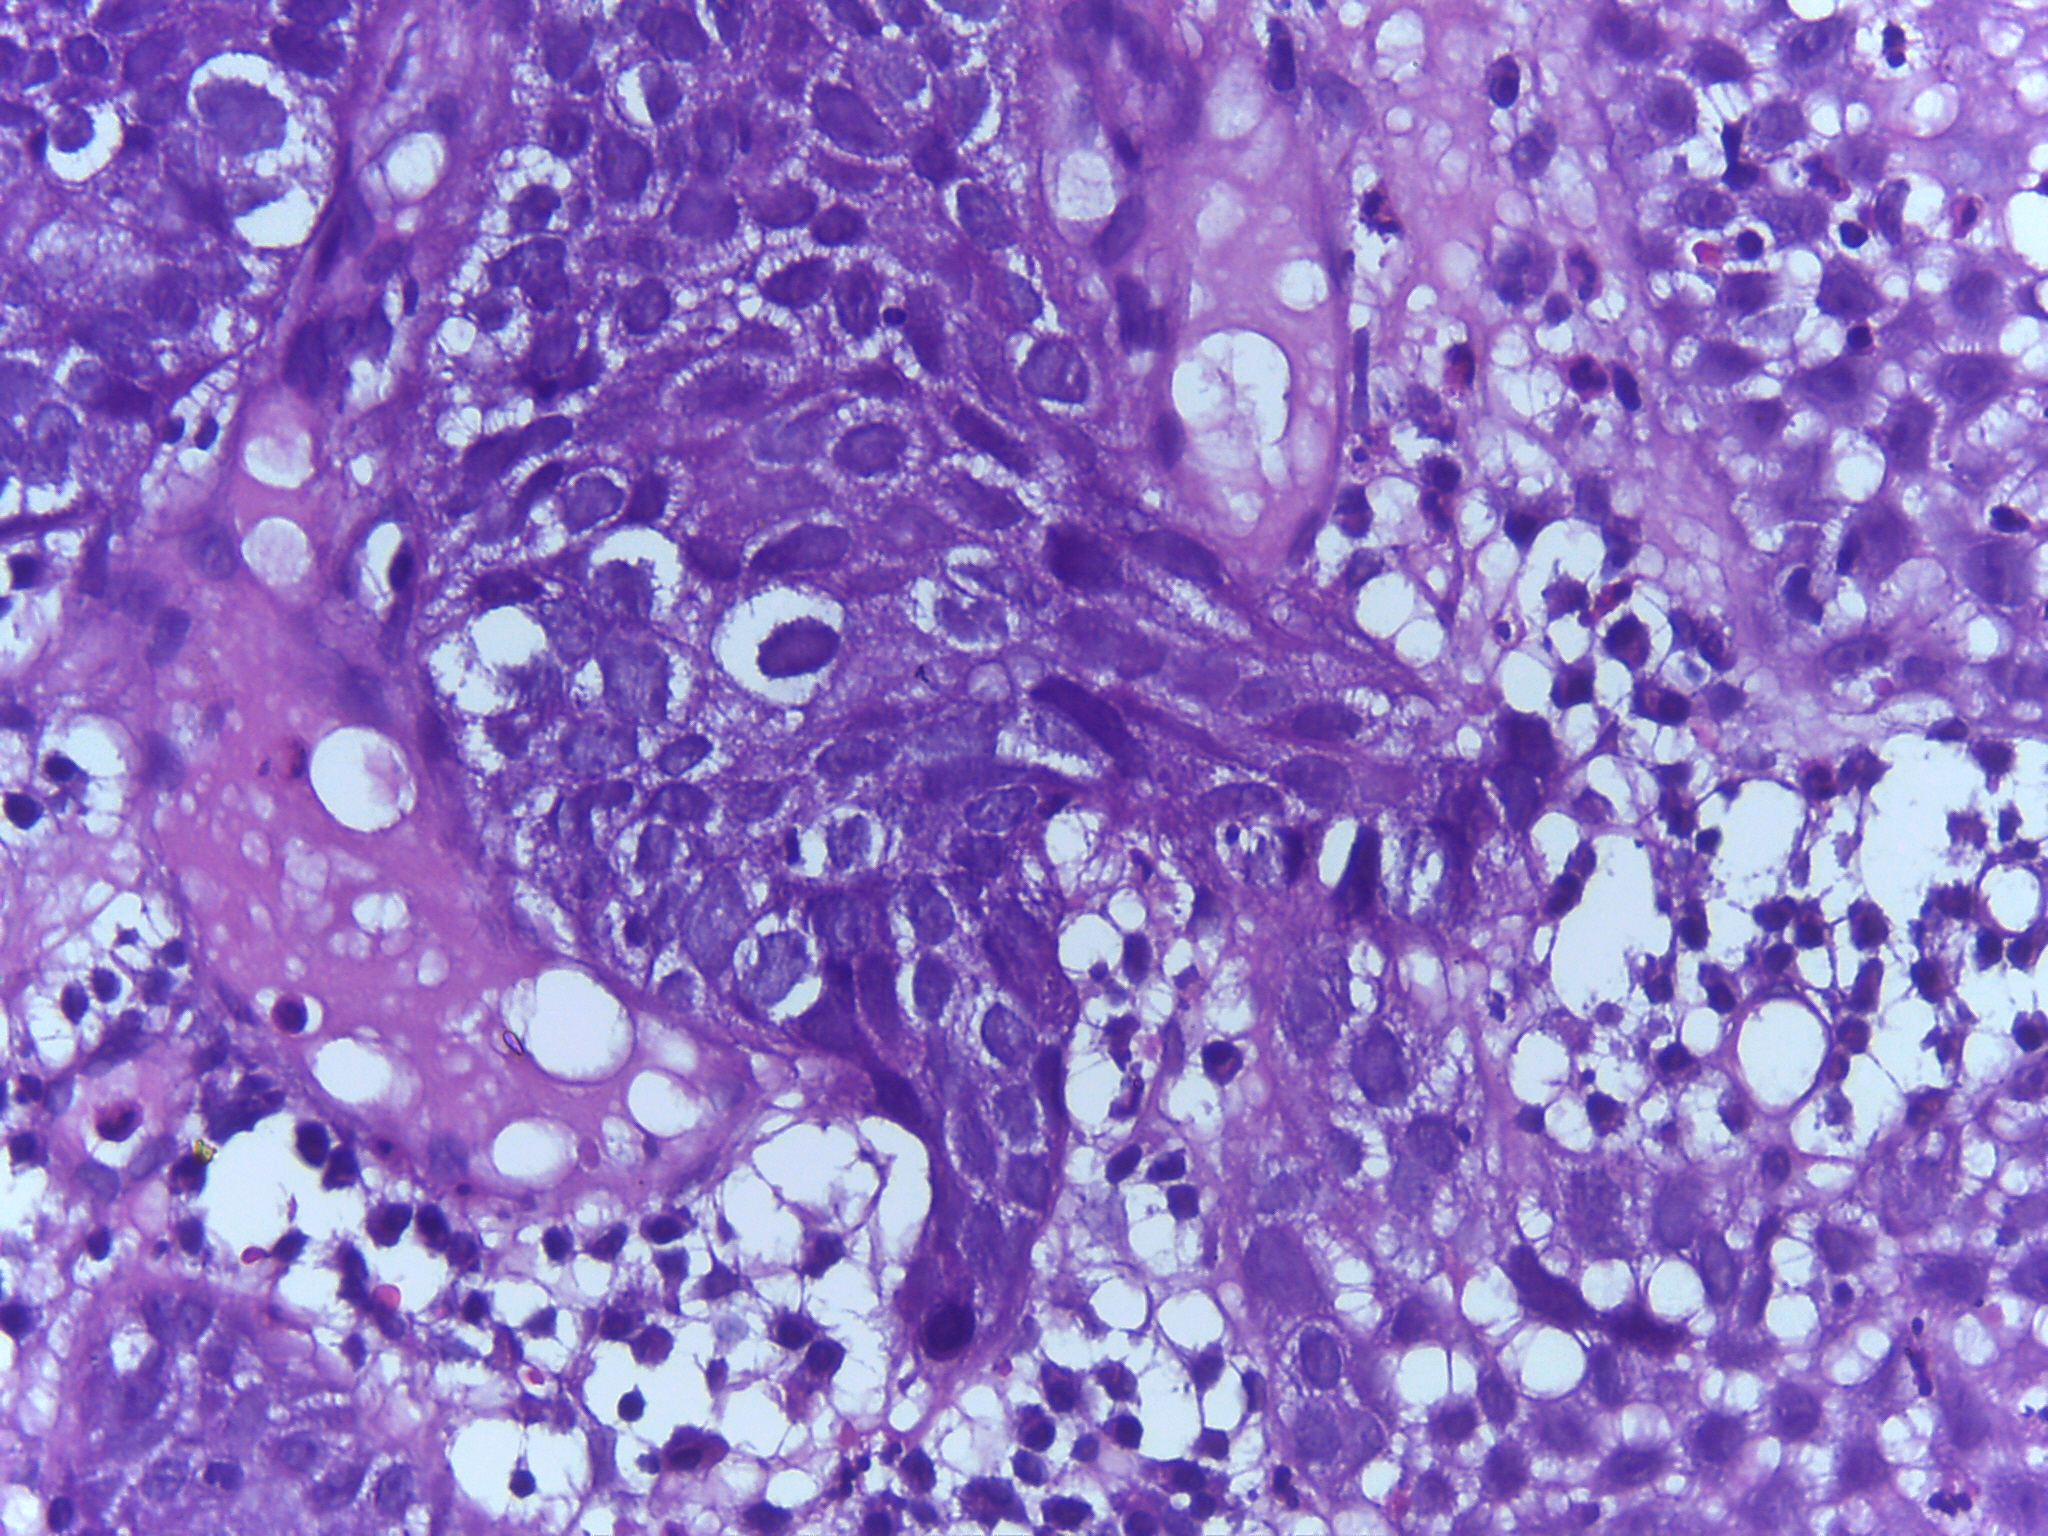
Diagnosis: OSCC